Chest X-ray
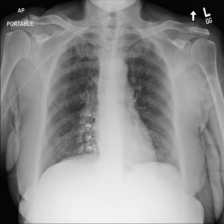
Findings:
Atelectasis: negative
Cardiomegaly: negative
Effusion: negative
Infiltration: negative
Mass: negative
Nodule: negative
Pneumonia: negative
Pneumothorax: negative
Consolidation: negative
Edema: negative
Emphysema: negative
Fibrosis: negative
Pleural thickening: negative
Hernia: negative